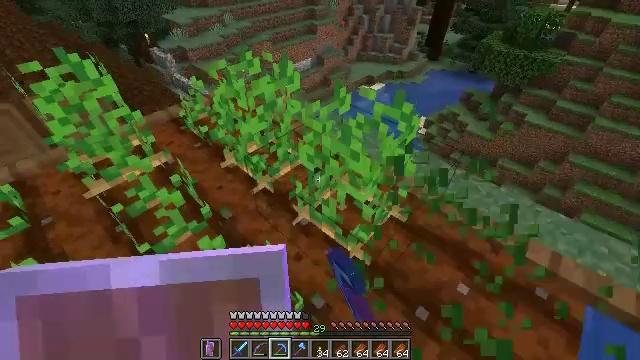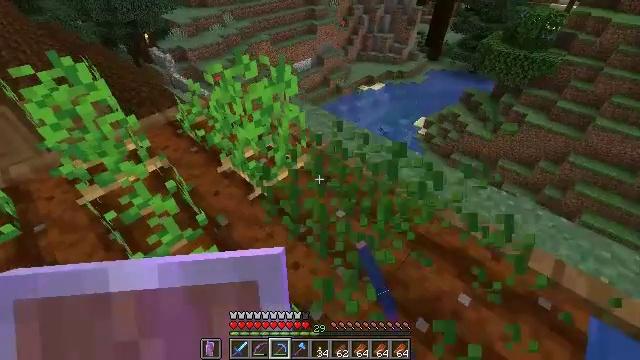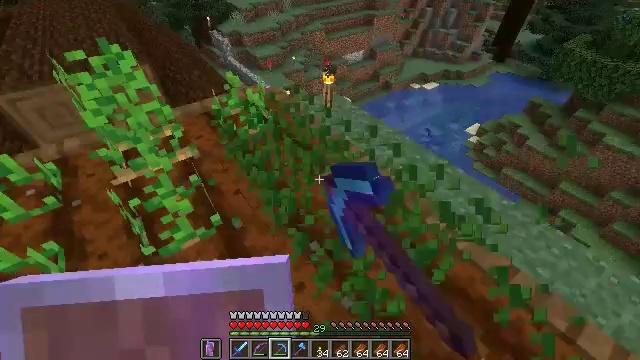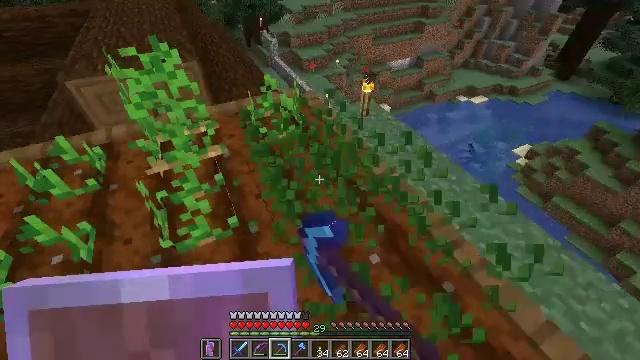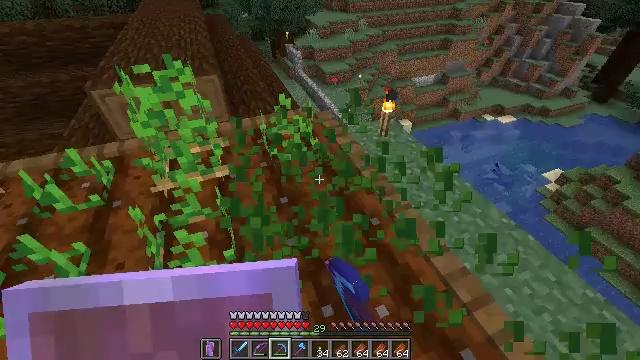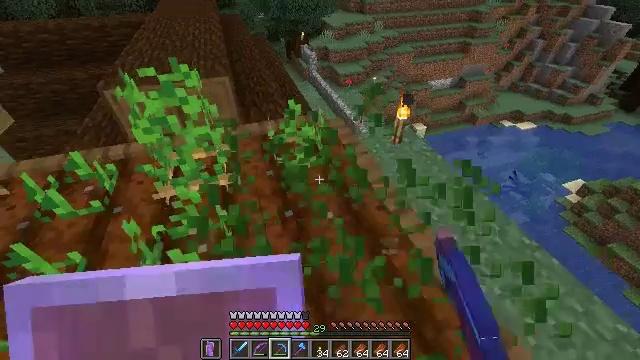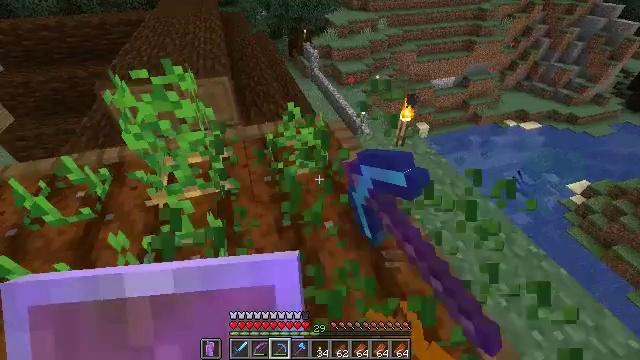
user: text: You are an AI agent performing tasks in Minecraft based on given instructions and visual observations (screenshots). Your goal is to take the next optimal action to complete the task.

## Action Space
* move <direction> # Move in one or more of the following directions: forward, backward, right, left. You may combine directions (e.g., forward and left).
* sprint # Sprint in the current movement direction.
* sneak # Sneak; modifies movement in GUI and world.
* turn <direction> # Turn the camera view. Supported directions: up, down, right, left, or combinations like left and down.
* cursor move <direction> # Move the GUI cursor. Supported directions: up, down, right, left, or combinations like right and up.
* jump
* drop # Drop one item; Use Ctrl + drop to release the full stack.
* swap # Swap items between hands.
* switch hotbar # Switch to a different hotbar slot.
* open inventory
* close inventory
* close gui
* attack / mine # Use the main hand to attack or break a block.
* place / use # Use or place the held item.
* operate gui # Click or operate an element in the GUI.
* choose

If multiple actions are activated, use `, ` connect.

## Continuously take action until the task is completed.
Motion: motion action
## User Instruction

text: Break the potato plant to gather potatoes.
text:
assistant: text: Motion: move forward and move right, attack / mine
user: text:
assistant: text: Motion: move forward and move right, turn left and down, attack / mine
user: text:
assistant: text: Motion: move forward, turn left
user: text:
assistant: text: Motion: move forward, turn left and up
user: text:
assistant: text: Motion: move forward, turn left, attack / mine
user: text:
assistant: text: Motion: attack / mine
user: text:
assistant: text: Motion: no_op